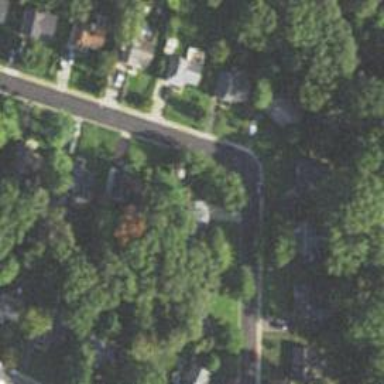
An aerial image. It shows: Single-family residential area.